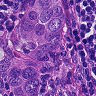
Metastatic tissue present: yes